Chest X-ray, AP view. Patient: 51 years old, sex M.
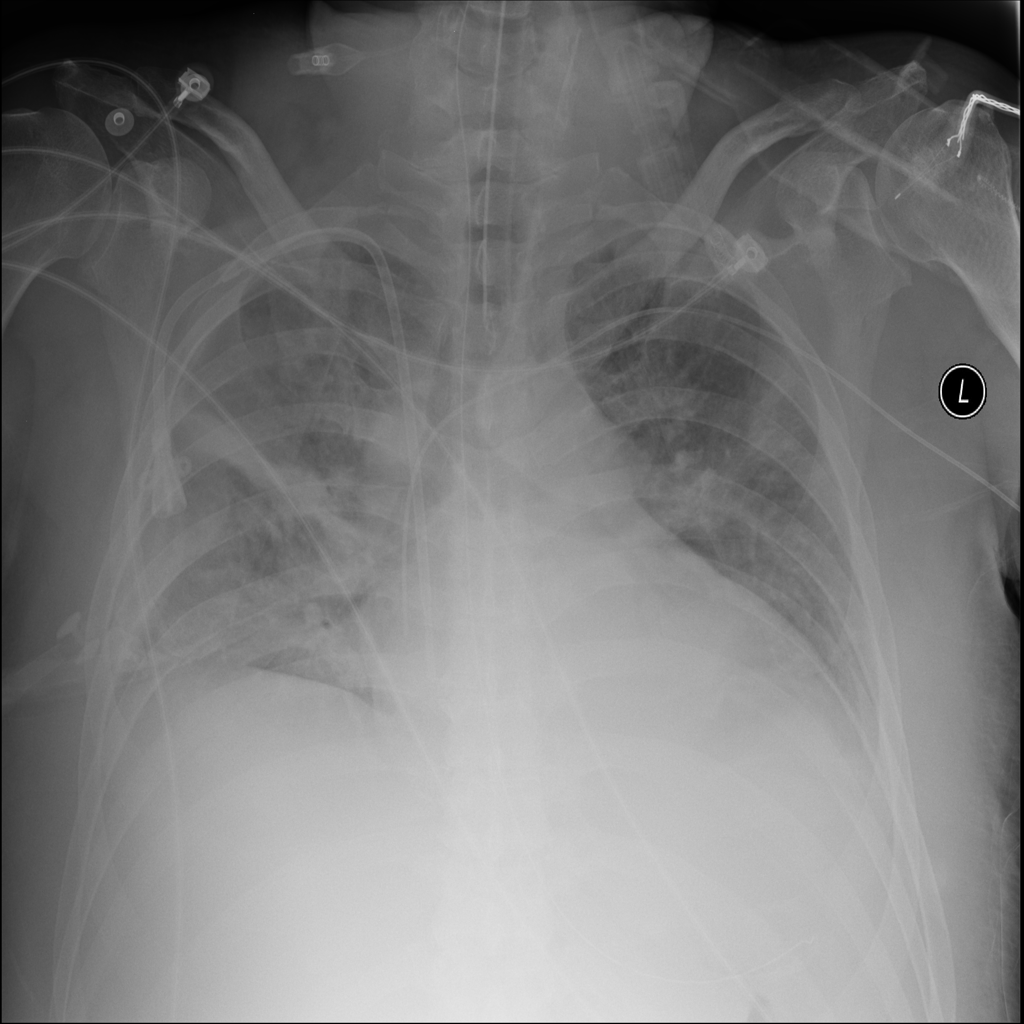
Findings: Atelectasis, Effusion